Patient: sex M, age 61
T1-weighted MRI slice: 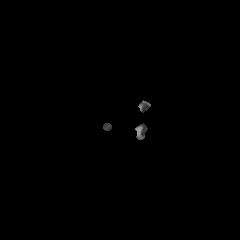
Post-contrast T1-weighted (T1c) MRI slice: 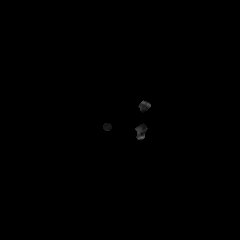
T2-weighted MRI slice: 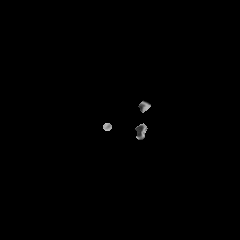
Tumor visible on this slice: no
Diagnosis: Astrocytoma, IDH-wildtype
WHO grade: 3